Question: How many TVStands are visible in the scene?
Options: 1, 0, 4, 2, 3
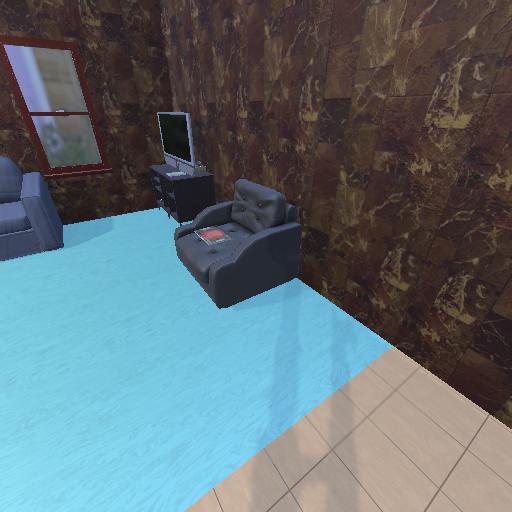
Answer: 1